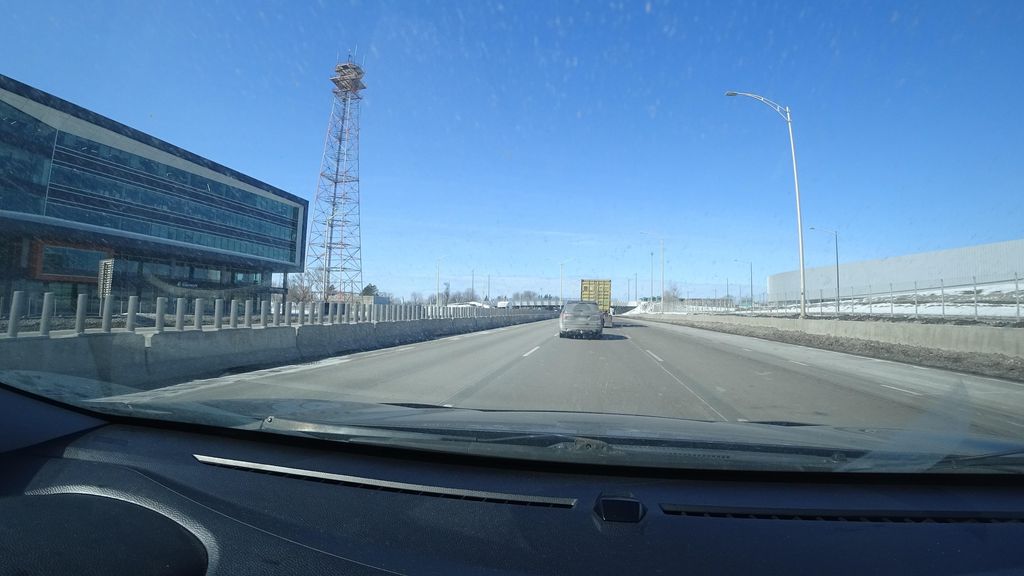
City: quebec_city